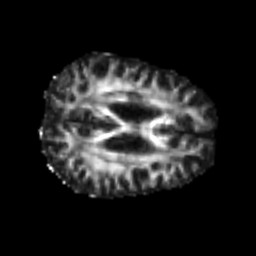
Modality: FA
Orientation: axial
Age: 59
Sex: male
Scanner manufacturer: siemens
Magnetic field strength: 3 T
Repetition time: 4.987 s
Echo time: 0.0792 s